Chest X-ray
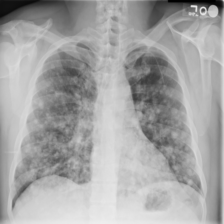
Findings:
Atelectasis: negative
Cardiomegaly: negative
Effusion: negative
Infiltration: negative
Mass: negative
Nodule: positive
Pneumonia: negative
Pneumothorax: negative
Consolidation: negative
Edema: negative
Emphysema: negative
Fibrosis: negative
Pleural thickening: negative
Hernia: negative